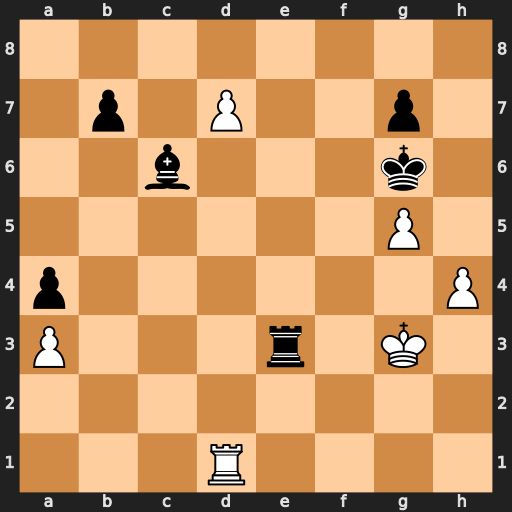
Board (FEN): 8/1p1P2p1/2b3k1/6P1/p6P/P3r1K1/8/3R4
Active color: w
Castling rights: -
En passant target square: -
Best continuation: Kf2 Rf3+ Ke2